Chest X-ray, AP view. Patient: 54 years old, sex M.
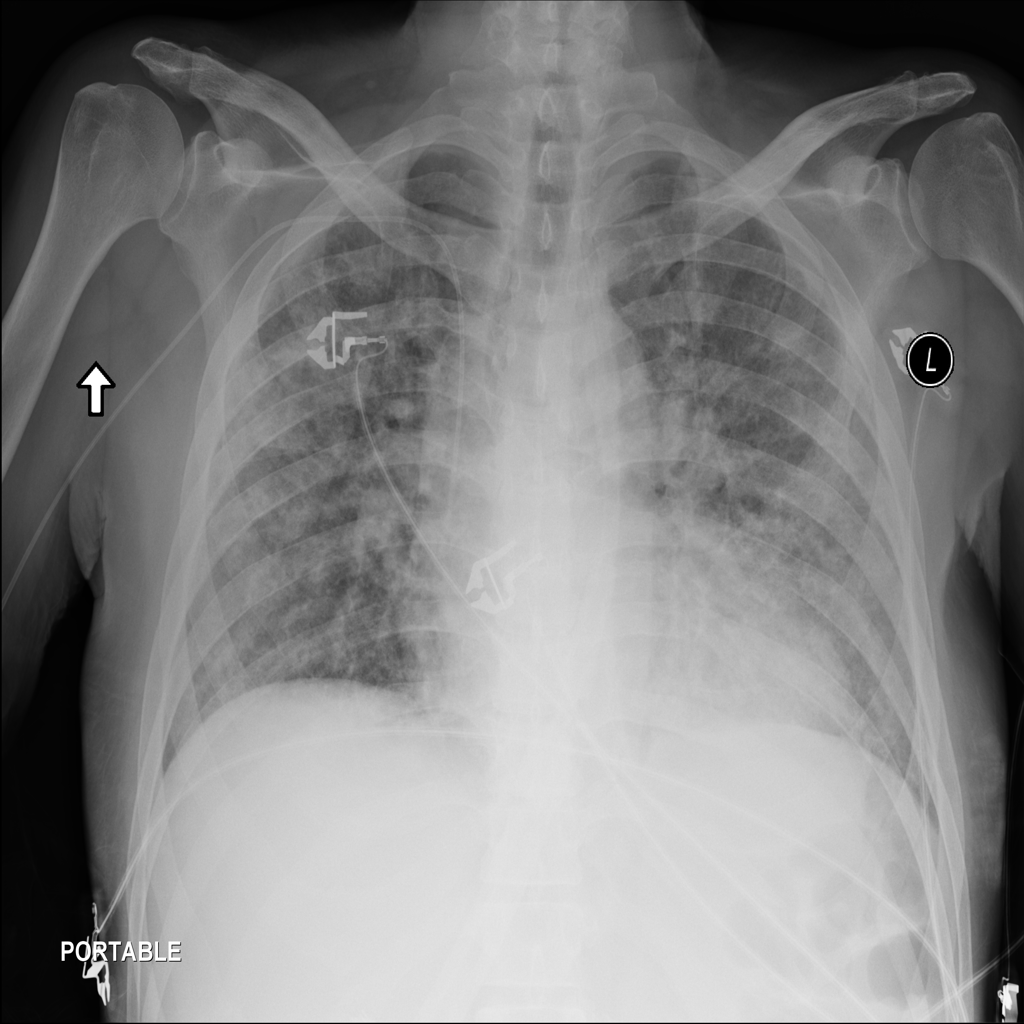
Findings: No Finding